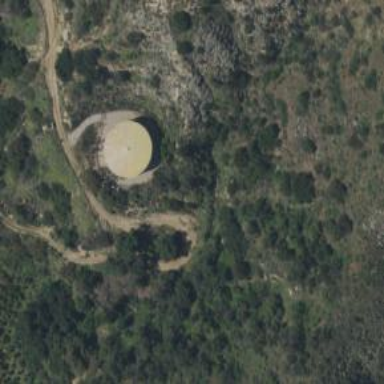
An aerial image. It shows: Covered man-made reservoir.